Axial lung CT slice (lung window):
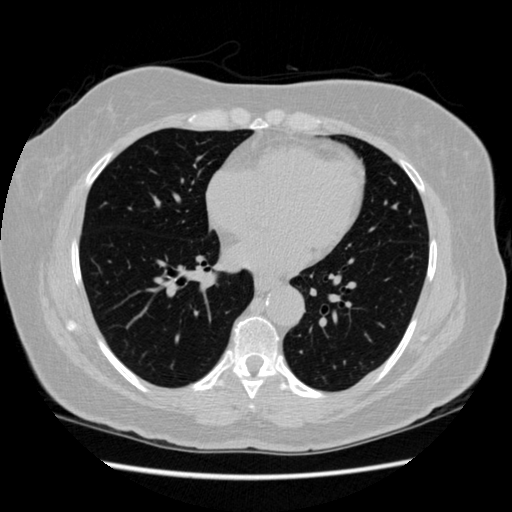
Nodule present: no